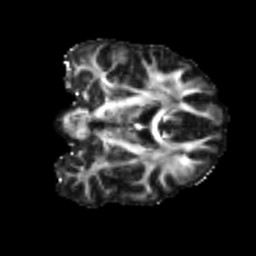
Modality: FA
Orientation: coronal
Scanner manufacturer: siemens
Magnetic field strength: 3 T
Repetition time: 4 s
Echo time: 0.0594 s